Question: I have a absolutely huge array (~10 million objects which themselves hold substantial data). Destroying this object causes a quite long lag on the main thread of roughly 5 seconds. While this is just a test case for huge data I'd like to be able to A) better time it's destruction or B) push it off on some background thread to die. I don't know much about the run-time requirement for memory collection but would like a better solution to just spinning for 5 seconds.
So question is how to destroy VERY large objects without facing a long destructor wait on the main thread. I am using ARC and the destructor is being called at a reasonable time (set to nil). Has anyone else dealt with this? Is there a design principle or some other strategy for circumstances like this.
Here is what i'm looking at during profiling

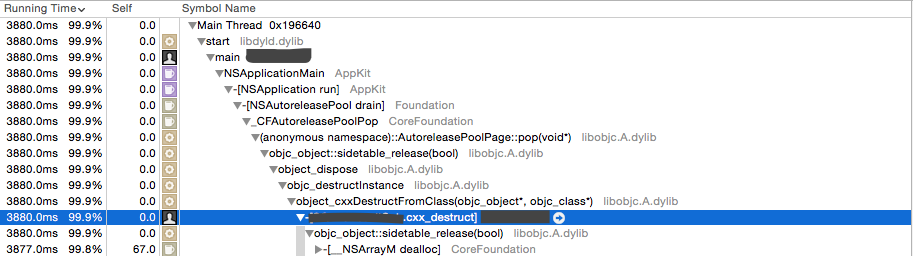
Answer: I was able to get things working and released on a background thread doing something like:
'''
__block MyHugeObject* lastResults = self.localHugeObject; //retain it for the block
self.localHugeObject = nil;//clear local copy
dispatch_async(dispatch_get_global_queue(DISPATCH_QUEUE_PRIORITY_BACKGROUND, 0), ^{
lastResults = nil;//release on a background thread
});
'''